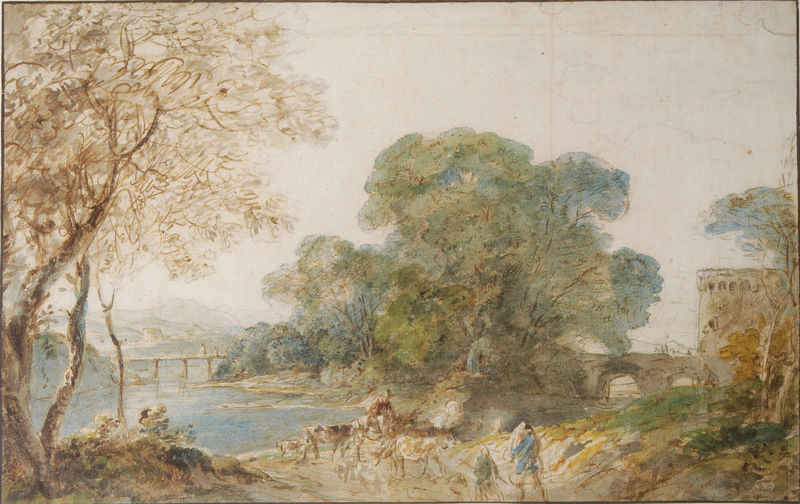
Titel: Ideale Flußlandschaft im Stile Claude Lorrains
Künstler: Johann Georg von Dillis
Standort: München
Institution: Staatliche Graphische Sammlung
Schlagwörter: baum, berg, blau, blätter, felsen, gemälde, himmel, laub, mann, meer, wasser, weiß, wolken, aquarell, baumstämme, bäume, fluss, grün, landschaft, menschen, ocker, see, stadt, teich, ufer, äste, braun, fenster, frau, grau, hell, licht, männer, orange, skizze, straße, vordergrund, zeichnung, gebäude, gras, haus, tier, tiere, weg, wiese, leute, malerei, mensch, steine, ast, bach, ferne, flusslauf, gräser, horizont, hügel, kühe, morgen, natur, stamm, strauch, vieh, weide, zweige, brücke, pfad, sonne, sträucher, boden, blatt, pflanzen, wald, bauern, esel, kinder, pferd, turm, bogen, italien, vedute, studie, mittag, berge, gebirge, dorf, farbe, graphik, tag, herde, kuh, landschaftsmalerei, böschung, staffage, steg, turner, duktus, baumkrone, frühling, bauer, bögen, ruine, rinder, burg, weiden, diesig, gestade, festung, koloriert, arkaden, baumgruppe, schloß, eiche, fernsicht, spaziergänger, arkadien, unfertig, hirte, hirten, ladschaft, englisch, staffagefiguren, brücken, dillis, kälber, ideale landschaft, wasserturm, akadien, nicht fertig, manner, depp, viaduct, urmt, wasserfarbve, 19. jahrhundert, kolor, zeichnung#, weiß7, landschaftsporträt